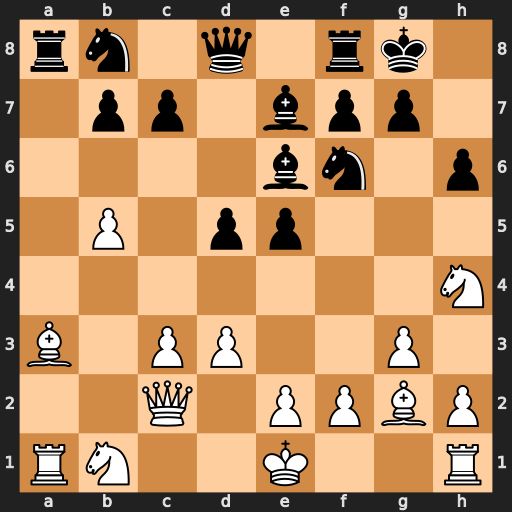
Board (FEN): rn1q1rk1/1pp1bpp1/4bn1p/1P1pp3/7N/B1PP2P1/2Q1PPBP/RN2K2R
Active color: w
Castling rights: KQ
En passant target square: -
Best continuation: Bxe7 Rxa1 Bxd8